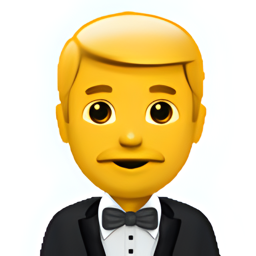
Name: man in tuxedo
Emoji: 🤵
Group: People & Body
Sub-group: person-role